Question: When using unicode characters with the new <URL>, which expands text formatting options, I get the wrong characters in the title and legend labels.
note: requires 'ggtext' from github (not on CRAN yet). to install, run: 'devtools::install_github("clauswilke/ggtext")'
This issue appears to be a system issue on my computer, as the package developer (Claus Wilke) <URL>.
'&mu;'
Here is system info:
'''
> sessionInfo()
R version 3.6.1 (2019-07-05)
Platform: x86_64-w64-mingw32/x64 (64-bit)
Running under: Windows 10 x64 (build 17763)
Matrix products: default
locale:
[1] LC_COLLATE=English_United States.1252 LC_CTYPE=English_United States.1252 LC_MONETARY=English_United States.1252
[4] LC_NUMERIC=C LC_TIME=English_United States.1252
attached base packages:
[1] stats graphics grDevices utils datasets methods base
'''
'''
library(ggplot2)
library(ggtext)
ggplot(iris, aes(Sepal.Length, Sepal.Width, color = Species)) +
geom_point(size = 3) +
scale_color_manual(
name = NULL,
values = c(setosa = "#0072B2", virginica = "#009E73", versicolor = "#D55E00"),
labels = c(
setosa = "<i style='color:#0072B2'>I. setosa m </i>",
virginica = "<i style='color:#009E73'>I. virginica m </i>",
versicolor = "<i style='color:#D55E00'>I. versicolor m </i>")
) +
labs(
title = "**Fisher's *Iris* dataset (test unicode symbol: m)**
<span style='font-size:11'>Sepal width vs. sepal length for three *Iris*
species m </span>",
x = "Sepal length (cm)
(test unicode symbol: m)",
y = "Sepal width (cm)
(test unicode symbol: m)"
) +
theme_minimal() +
theme(
plot.title = element_markdown(lineheight = 1.1),
legend.text = element_markdown(size = 11)
)
'''

<URL>
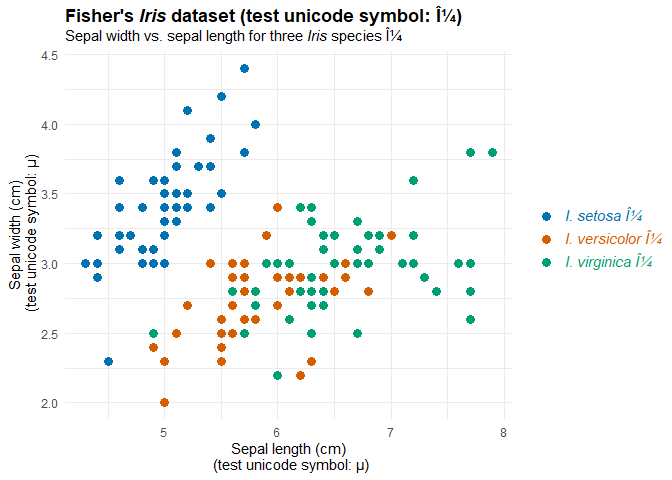
Answer: Claus isolated this to an issue in Rcpp, and has worked around it using an updated in 'gridtext'. It only affects Windows systems, apparently.
To fix this, update to the new version on github:
'devtools::install_github("clauswilke/gridtext")'